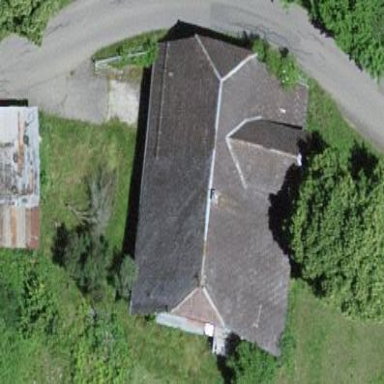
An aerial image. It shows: Farm building.